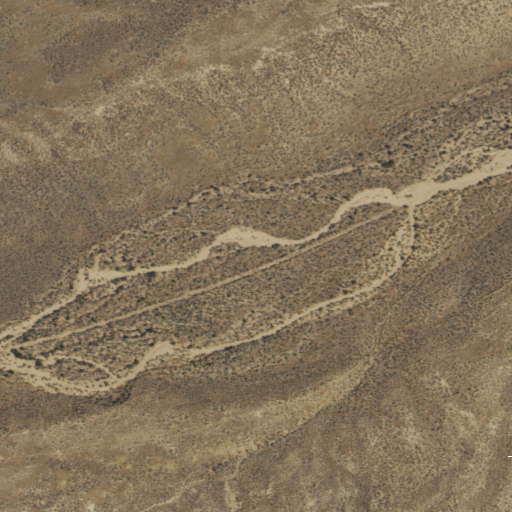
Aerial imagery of valley in Nevada named Rockhill Canyon containing shrub and grassland